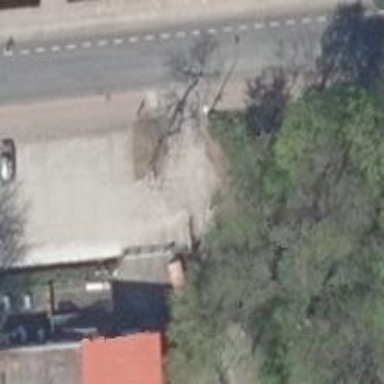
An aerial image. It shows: Residential road without sidewalk.